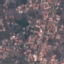
Label: Residential